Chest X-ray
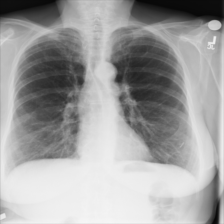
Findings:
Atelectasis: negative
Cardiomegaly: negative
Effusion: negative
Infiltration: negative
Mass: negative
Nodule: negative
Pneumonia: negative
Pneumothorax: negative
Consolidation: negative
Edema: negative
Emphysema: negative
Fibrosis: negative
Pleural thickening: negative
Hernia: negative